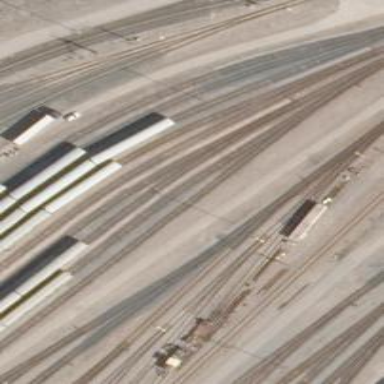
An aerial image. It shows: Railway yard used for servicing trains.